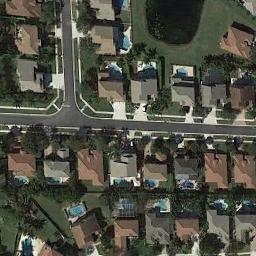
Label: dense_residential